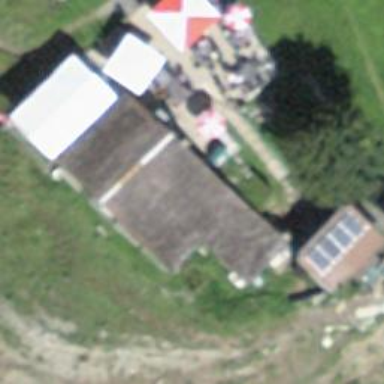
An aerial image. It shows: Restaurant in building.